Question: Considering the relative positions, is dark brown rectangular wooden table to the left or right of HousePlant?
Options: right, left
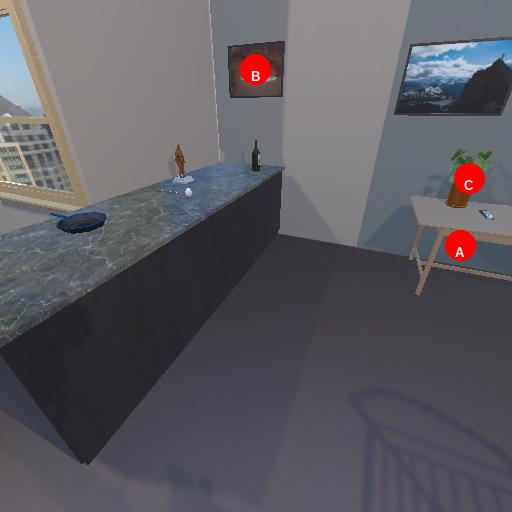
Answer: right